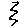
Label: zigzag